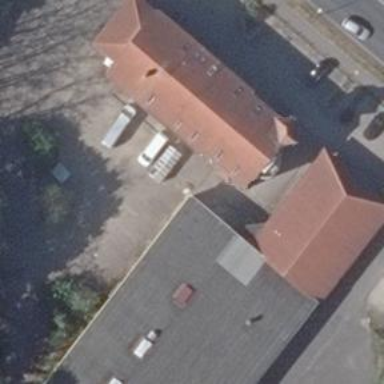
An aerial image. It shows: Building.